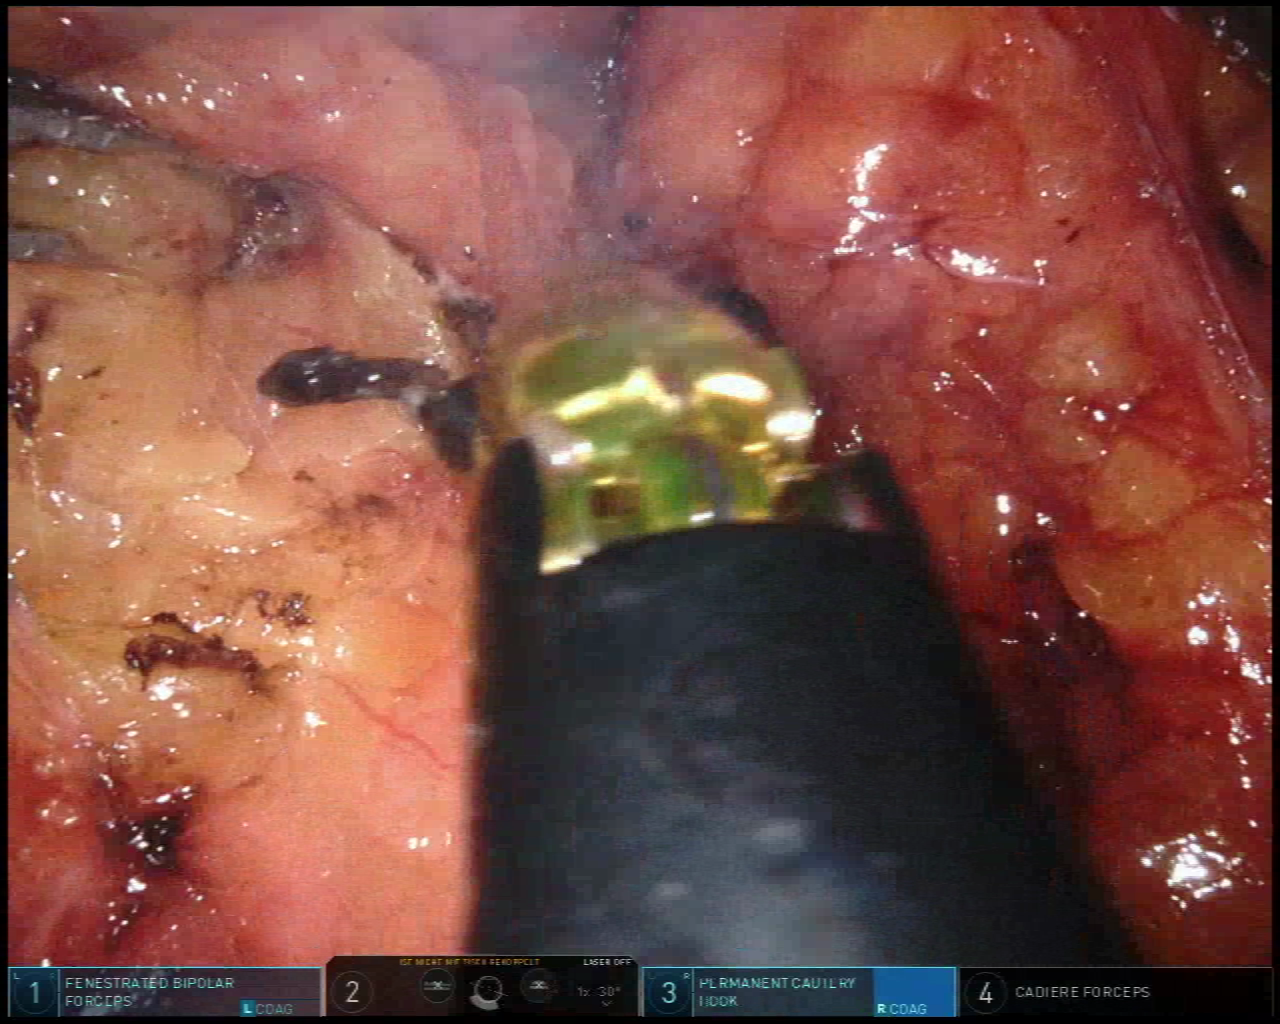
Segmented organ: pancreas
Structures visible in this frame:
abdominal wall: no
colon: no
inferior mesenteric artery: no
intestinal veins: no
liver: no
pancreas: yes
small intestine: no
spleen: no
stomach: no
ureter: no
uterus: no
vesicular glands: no